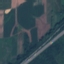
Land use / land cover class: Highway